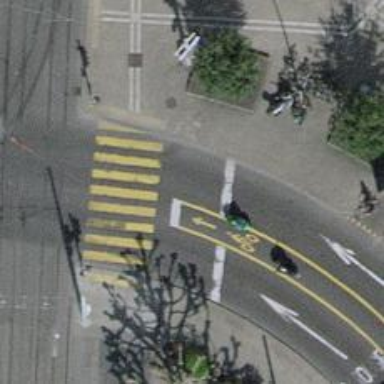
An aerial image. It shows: Road with traffic signals.